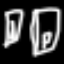
Label: pants